Question: Trying to cut down on the number of queries on my site... Why would a single query run as multiple queries? Is there a way to fix this?
For example, from the following line of code (line 43)...
'''
$model = Menu::model()->findAll();
'''
We can see in my query log that 4 seperate queries were fired...

Or am I just reading this wrong?
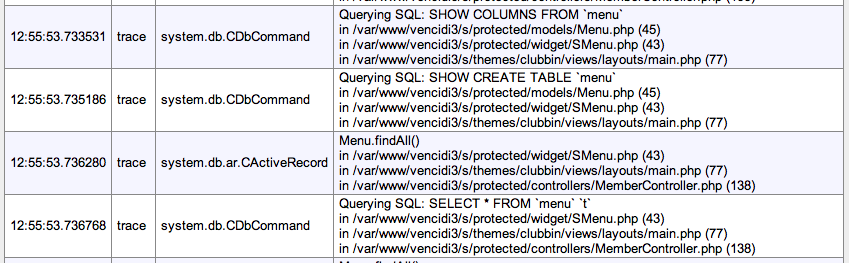
Answer: Rows 1, 2 & 4 in your screenshot above are doing database queries.
ActiveRecord in Yii does 'SHOW COLUMNS FROM <table>' and 'SHOW CREATE TABLE <table>' before the query so it knows what columns / column types the table has. In production mode you can turn on schema caching to reduce these queries:
<URL>